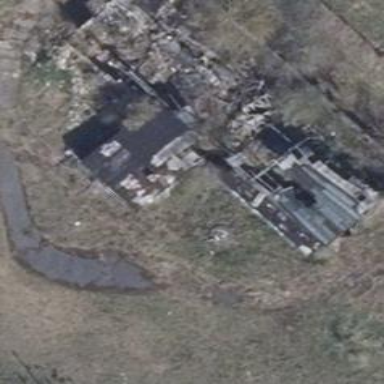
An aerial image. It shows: Ruins of building.